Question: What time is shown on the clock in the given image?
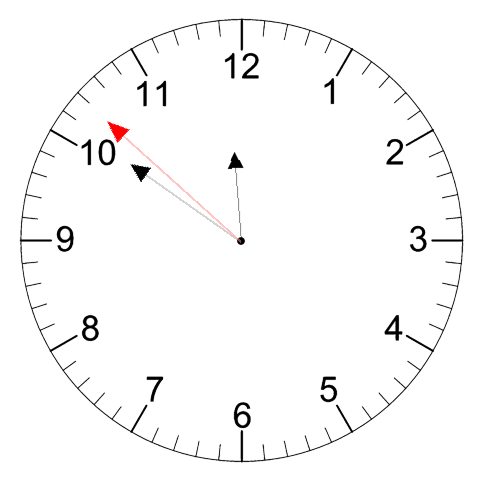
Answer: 11:50:52